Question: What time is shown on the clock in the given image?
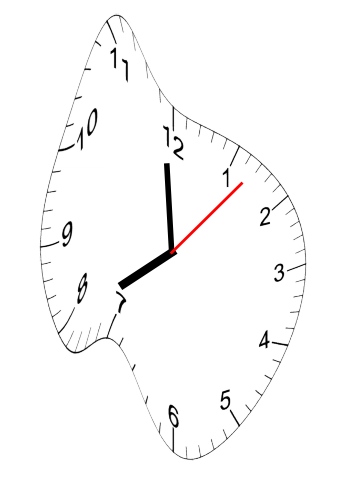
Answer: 07:59:07